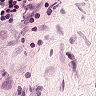
Metastatic tissue present: no